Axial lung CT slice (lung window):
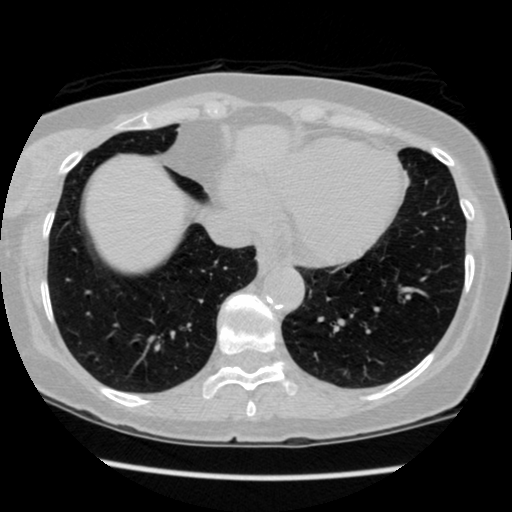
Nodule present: no